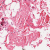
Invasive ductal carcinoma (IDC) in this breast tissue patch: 0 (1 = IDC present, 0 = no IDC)